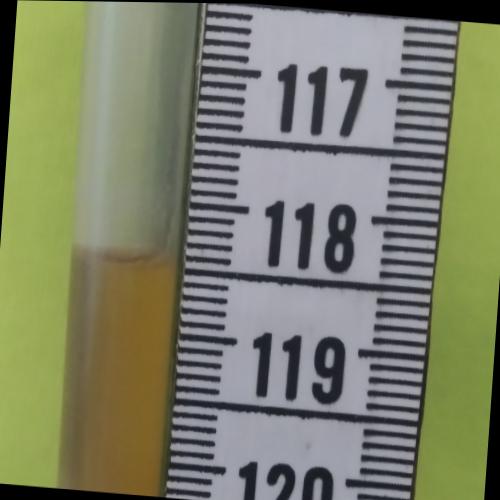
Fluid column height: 118.5 cm